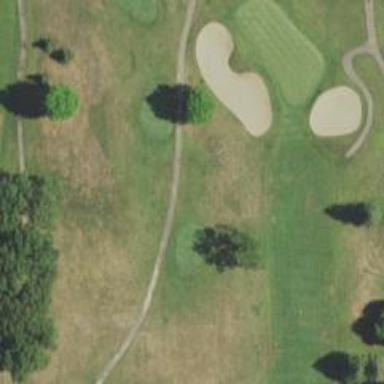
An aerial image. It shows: Path designated for golf carts.